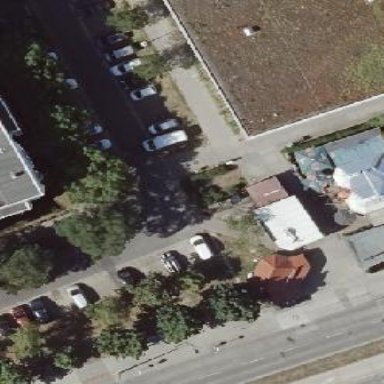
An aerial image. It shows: Parking available on the street side.